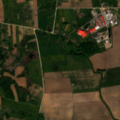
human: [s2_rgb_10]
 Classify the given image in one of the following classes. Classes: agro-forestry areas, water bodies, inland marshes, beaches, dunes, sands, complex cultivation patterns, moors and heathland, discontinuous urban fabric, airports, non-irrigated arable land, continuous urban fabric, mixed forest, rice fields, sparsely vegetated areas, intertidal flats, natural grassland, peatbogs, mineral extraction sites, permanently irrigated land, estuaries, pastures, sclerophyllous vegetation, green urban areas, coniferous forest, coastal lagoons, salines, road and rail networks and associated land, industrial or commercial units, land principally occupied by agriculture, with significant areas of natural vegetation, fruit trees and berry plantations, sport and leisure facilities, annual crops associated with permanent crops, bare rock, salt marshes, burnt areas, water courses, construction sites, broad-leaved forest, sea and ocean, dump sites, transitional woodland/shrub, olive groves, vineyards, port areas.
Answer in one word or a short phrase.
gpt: non-irrigated arable land, complex cultivation patterns, land principally occupied by agriculture, with significant areas of natural vegetation